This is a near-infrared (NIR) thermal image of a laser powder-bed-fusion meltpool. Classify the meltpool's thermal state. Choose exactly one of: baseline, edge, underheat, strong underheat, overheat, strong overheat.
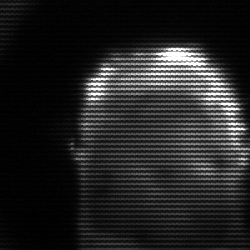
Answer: baseline